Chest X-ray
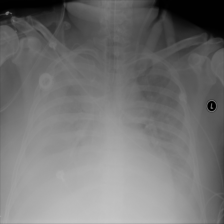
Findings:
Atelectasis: negative
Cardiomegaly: negative
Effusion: negative
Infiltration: positive
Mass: negative
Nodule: negative
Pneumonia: negative
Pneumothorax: negative
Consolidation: negative
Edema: negative
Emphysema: negative
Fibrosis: negative
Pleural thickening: negative
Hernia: negative